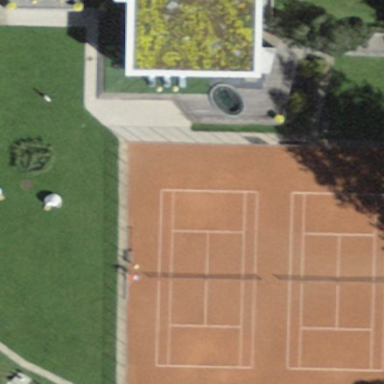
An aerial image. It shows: Tennis court on the leisure land pitch.